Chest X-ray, PA view. Patient: 45 years old, sex F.
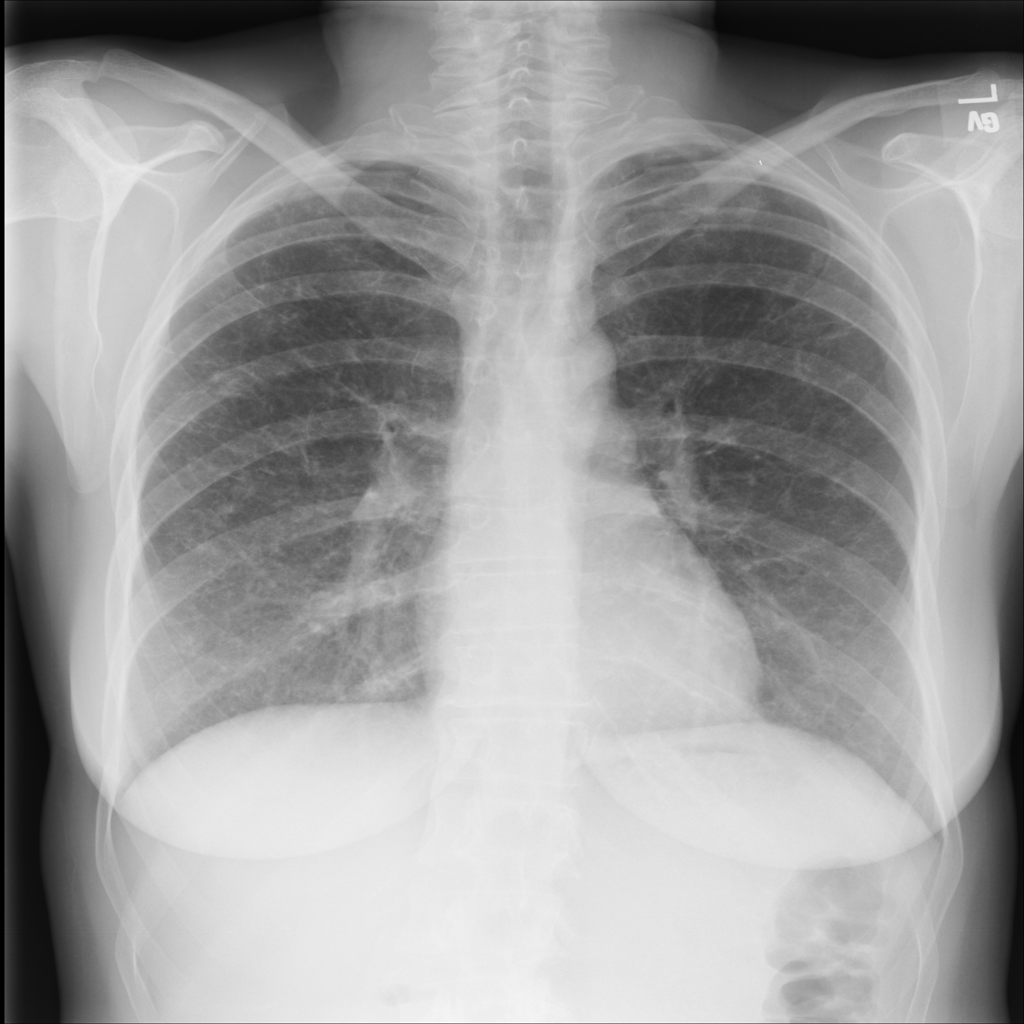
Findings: No Finding